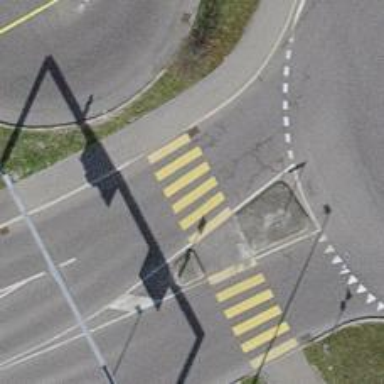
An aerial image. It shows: Marked road crossing.